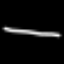
Label: line